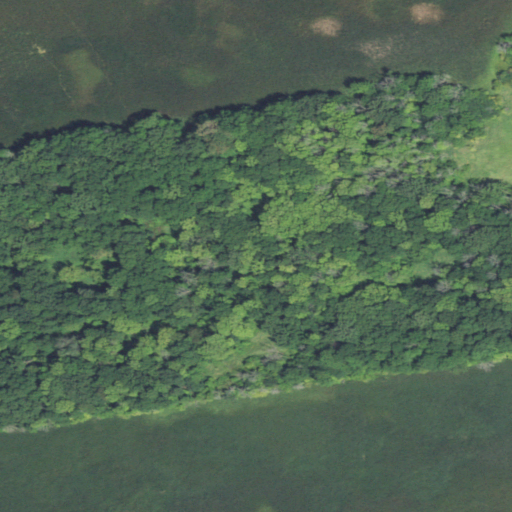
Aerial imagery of island in Illinois named Hackberry Island containing herbaceous wetlands, deciduous forest, woody wetlands, and mixed forest